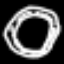
Label: donut